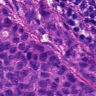
Metastatic tissue present: yes